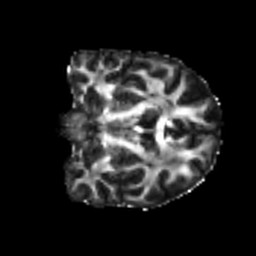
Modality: FA
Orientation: coronal
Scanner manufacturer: siemens
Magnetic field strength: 3 T
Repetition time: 4 s
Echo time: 0.0594 s